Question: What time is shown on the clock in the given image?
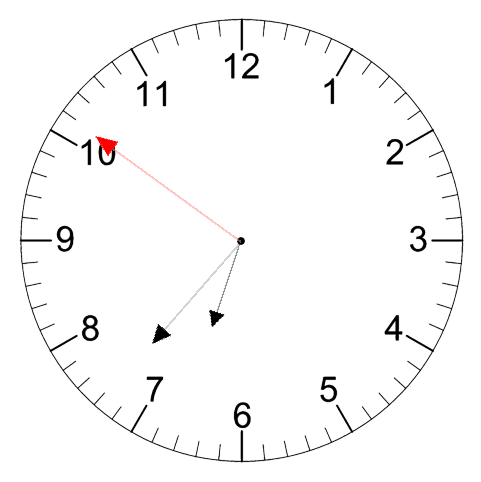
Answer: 06:36:51